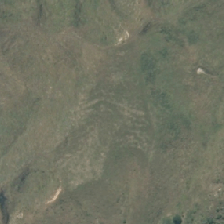
Land cover: low_producing_grassland